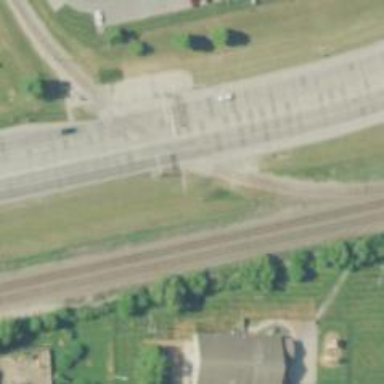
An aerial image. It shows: Railway level crossing.